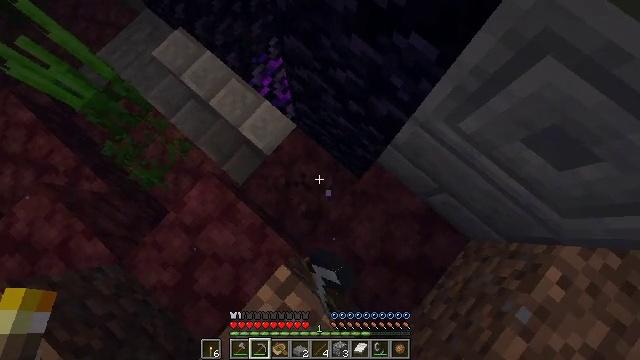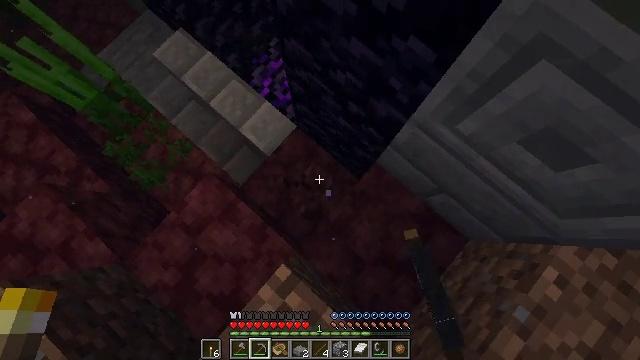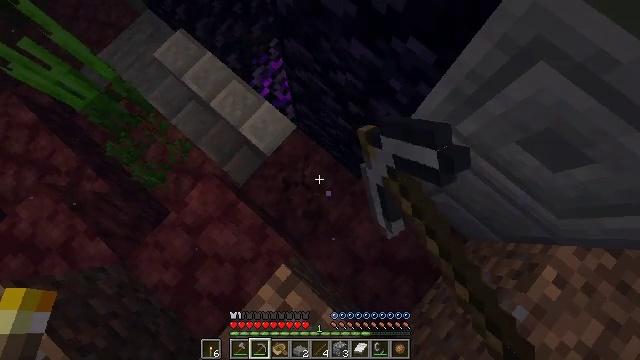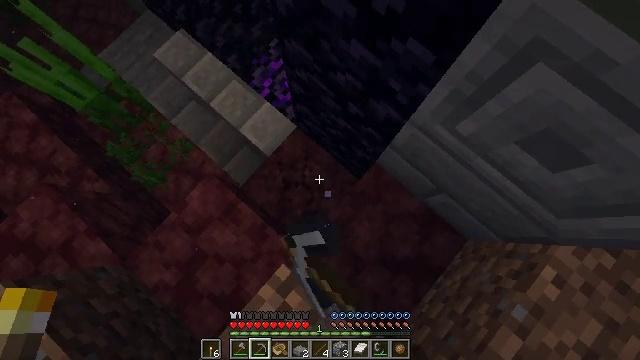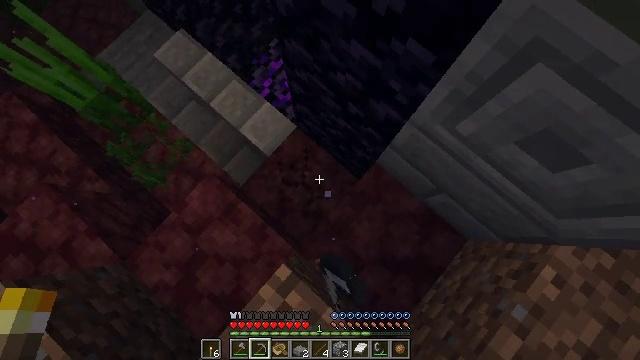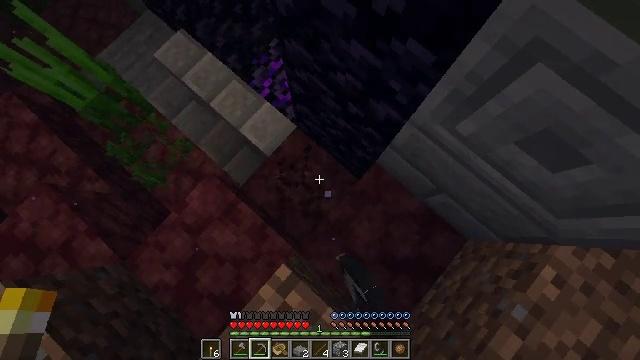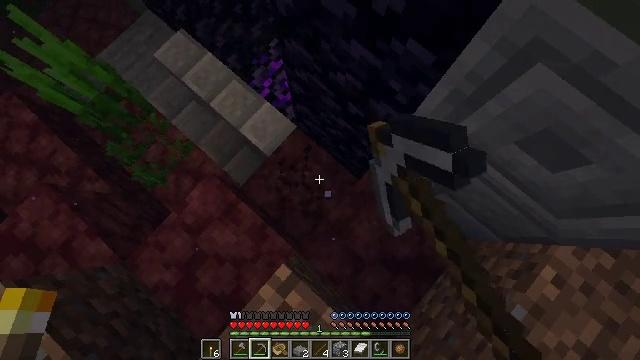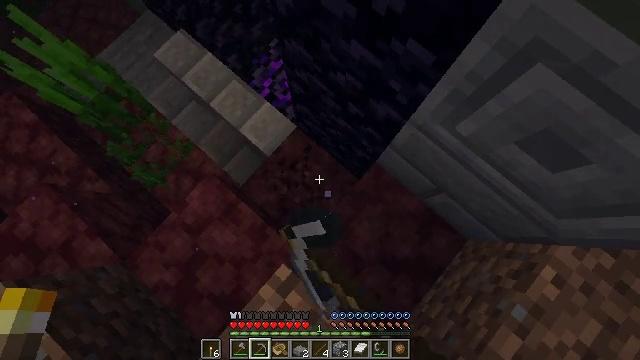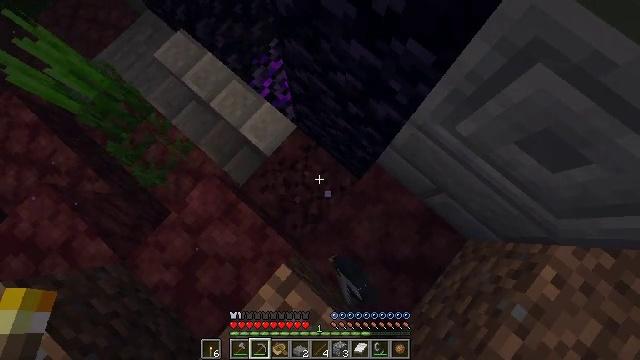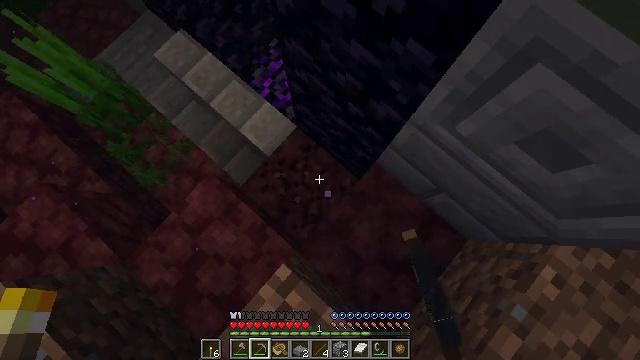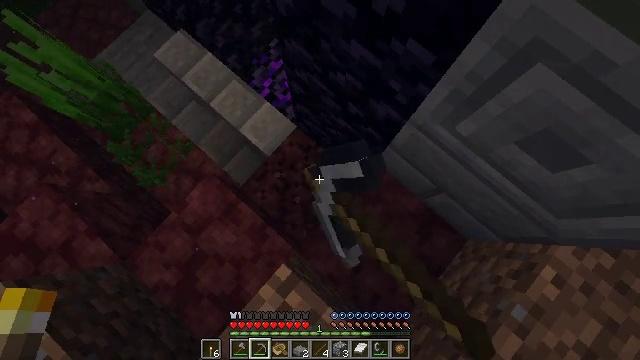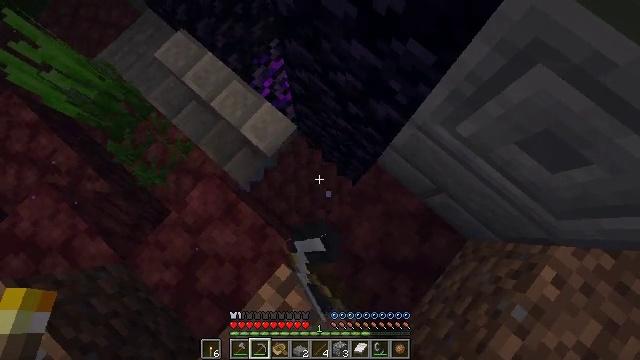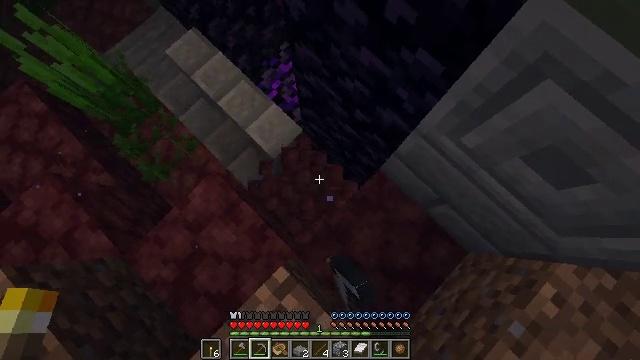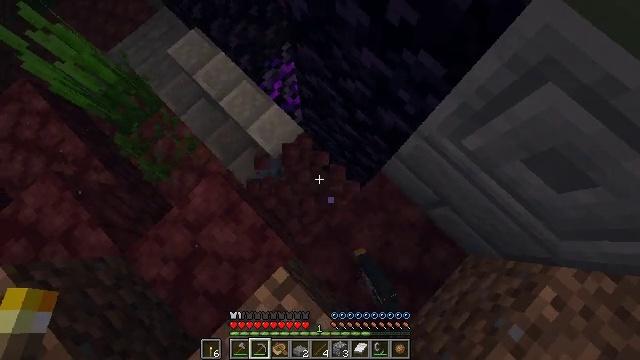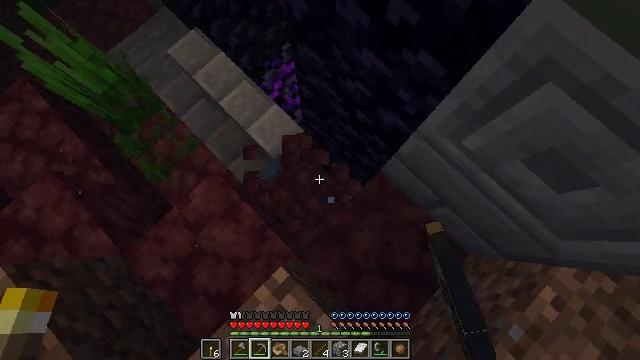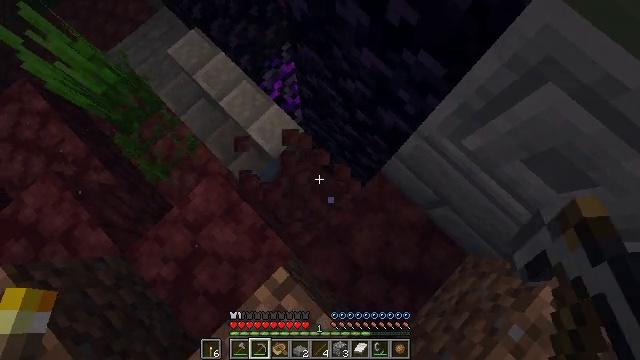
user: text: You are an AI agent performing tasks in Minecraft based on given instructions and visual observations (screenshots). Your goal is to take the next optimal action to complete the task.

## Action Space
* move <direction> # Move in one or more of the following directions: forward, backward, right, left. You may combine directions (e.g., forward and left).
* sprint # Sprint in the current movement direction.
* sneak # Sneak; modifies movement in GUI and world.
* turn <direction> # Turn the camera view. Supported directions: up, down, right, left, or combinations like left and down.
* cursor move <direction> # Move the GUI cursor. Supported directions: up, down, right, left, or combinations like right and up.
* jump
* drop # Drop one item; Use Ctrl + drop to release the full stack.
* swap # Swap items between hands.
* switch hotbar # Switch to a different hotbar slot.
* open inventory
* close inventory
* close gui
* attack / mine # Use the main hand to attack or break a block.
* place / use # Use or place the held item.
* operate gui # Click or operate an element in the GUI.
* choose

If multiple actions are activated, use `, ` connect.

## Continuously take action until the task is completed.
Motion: motion action
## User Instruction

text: Attack the netherrack to gather it.
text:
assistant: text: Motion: attack / mine
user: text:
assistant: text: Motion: attack / mine
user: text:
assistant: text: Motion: attack / mine
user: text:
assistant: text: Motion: attack / mine
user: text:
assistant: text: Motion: attack / mine
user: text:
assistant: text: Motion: attack / mine
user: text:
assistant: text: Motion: attack / mine
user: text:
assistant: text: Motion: attack / mine
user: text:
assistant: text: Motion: attack / mine
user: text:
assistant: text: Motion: attack / mine
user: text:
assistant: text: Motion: attack / mine
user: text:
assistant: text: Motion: turn left, attack / mine
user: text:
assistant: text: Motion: attack / mine
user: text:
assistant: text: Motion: attack / mine
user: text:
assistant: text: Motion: attack / mine
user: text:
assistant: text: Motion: attack / mine